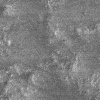
Atmospheric dust classification: not_dusty